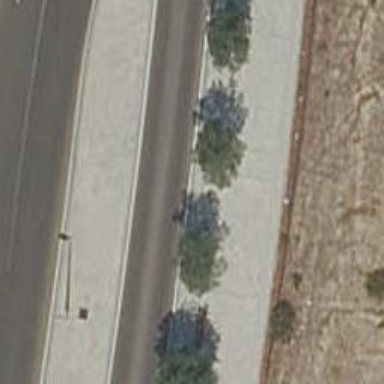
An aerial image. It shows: Row of trees in natural setting.